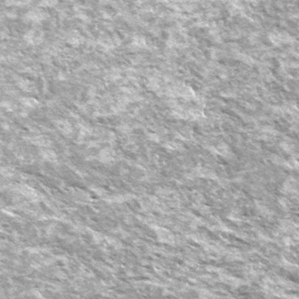
Label: frost